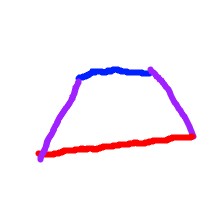
Shape: trapezoid